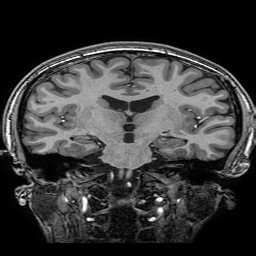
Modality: T1w
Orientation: sagittal
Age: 18
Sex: female
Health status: healthy